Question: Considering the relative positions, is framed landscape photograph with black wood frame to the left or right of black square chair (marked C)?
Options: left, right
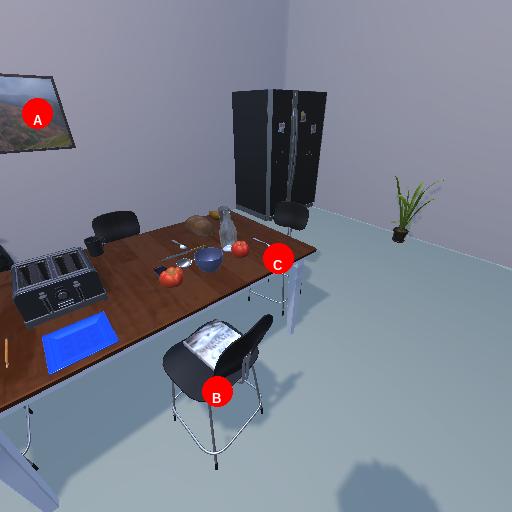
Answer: left